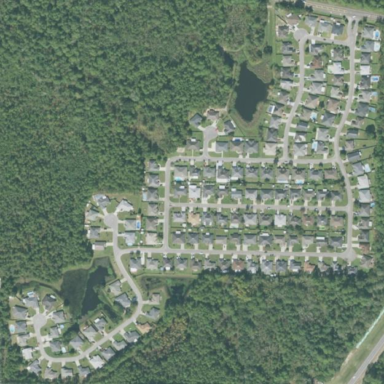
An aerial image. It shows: Residential area consisting of single-family homes.